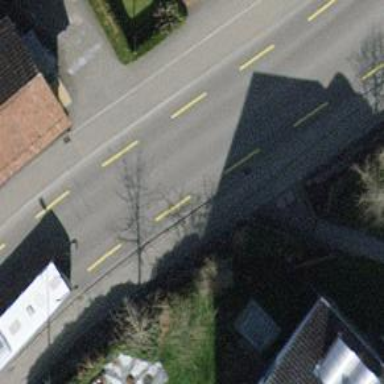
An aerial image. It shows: Tertiary road with asphalt surface and lane for cyclists on both sides.